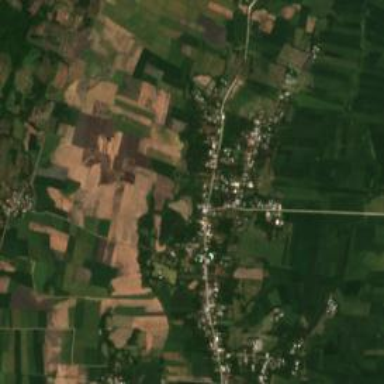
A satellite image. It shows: Village.